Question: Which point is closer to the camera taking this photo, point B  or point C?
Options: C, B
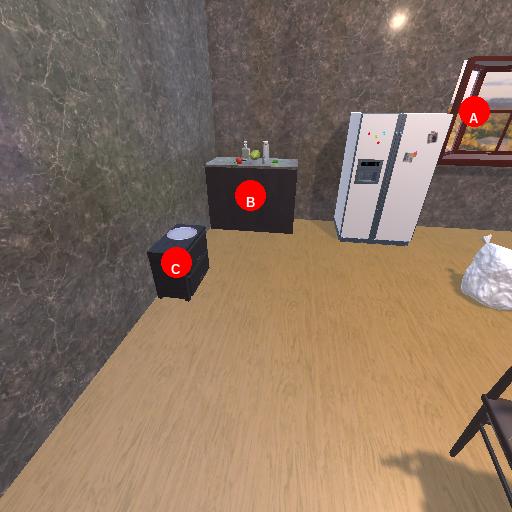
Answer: C